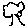
Label: tree